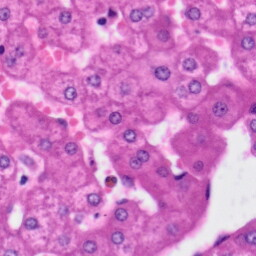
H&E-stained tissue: Liver